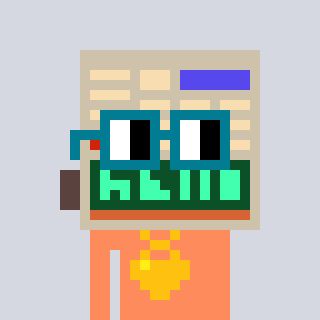
a pixel art character with square dark green glasses, a calculator-shaped head and a peachy-colored body on a cool background